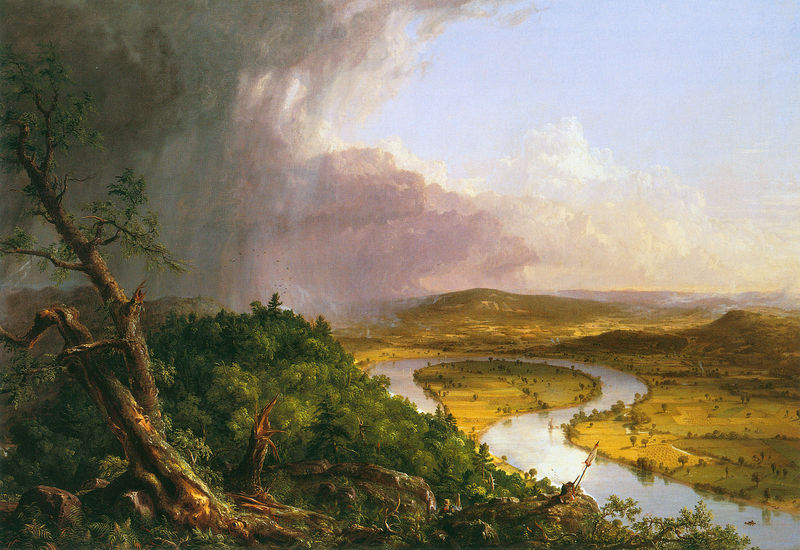
Titel: View from Mount Holyoke, Northampton, Massachusetts, after a Thunderstorm (The Oxbow)
Künstler: Thomas Cole
Institution: Washington, Metropolitan Museum of Art
Schlagwörter: baum, berg, blau, felsen, gemälde, gewitter, himmel, laub, wasser, wolken, bäume, fluss, grün, landschaft, menschen, see, braun, licht, weiss, ausblick, wiese, wolke, schleife, steine, bach, ebene, erde, felder, ferne, horizont, hügel, weite, sonne, wiesen, boden, insel, land, wald, biegung, fahne, acker, berge, aue, luftperspektive, idylle, romantik, sturm, turner, unwetter, wetter, panorama, regen, wurzel, flusslandschaft, wurzeln, landwirtschaft, biege, kulturlandschaft, fänchen, fane, wetterfront